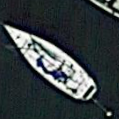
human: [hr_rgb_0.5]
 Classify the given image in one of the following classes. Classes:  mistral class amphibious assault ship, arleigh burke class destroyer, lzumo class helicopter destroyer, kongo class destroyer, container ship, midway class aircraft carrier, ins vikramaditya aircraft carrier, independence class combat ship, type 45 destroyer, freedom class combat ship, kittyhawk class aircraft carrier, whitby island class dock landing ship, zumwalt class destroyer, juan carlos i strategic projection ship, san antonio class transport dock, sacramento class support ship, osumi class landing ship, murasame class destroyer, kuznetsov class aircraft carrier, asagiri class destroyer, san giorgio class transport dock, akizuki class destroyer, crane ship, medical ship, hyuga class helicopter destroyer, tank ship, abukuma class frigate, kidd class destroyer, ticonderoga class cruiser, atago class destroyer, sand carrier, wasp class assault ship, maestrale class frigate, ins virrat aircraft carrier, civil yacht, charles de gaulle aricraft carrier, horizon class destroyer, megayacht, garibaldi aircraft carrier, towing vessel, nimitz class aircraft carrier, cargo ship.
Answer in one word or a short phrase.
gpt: Civil yacht